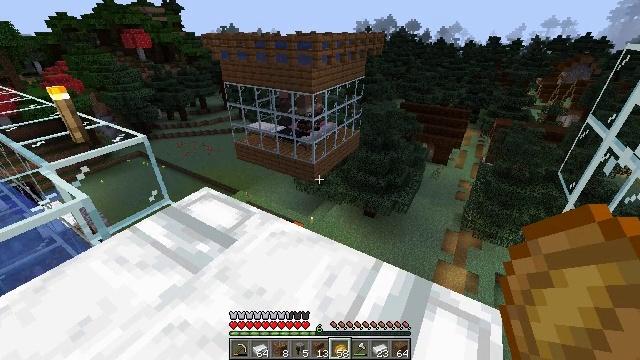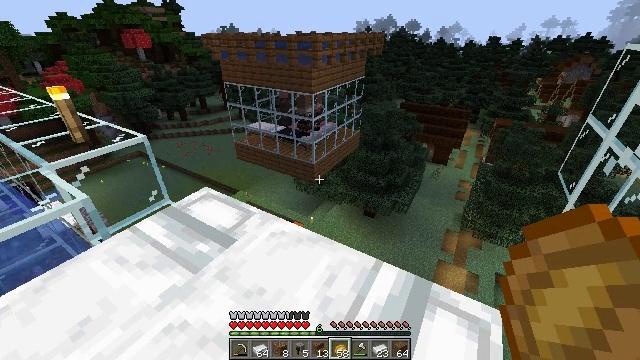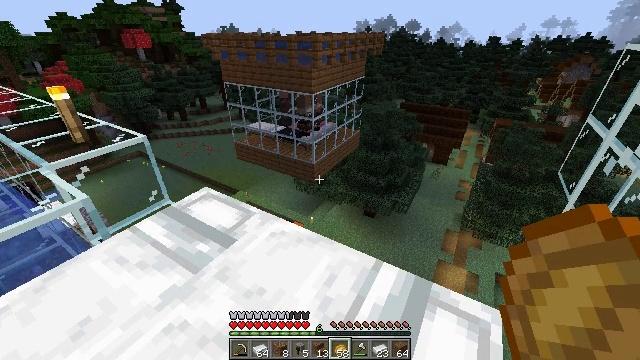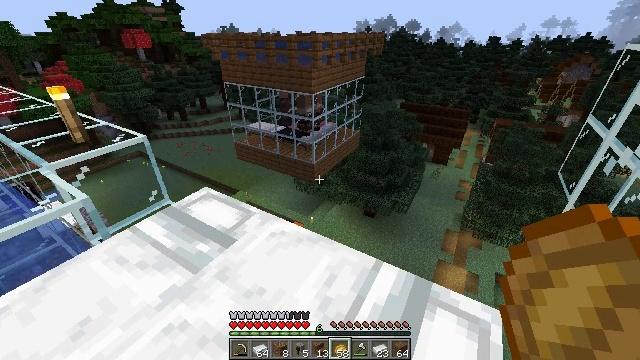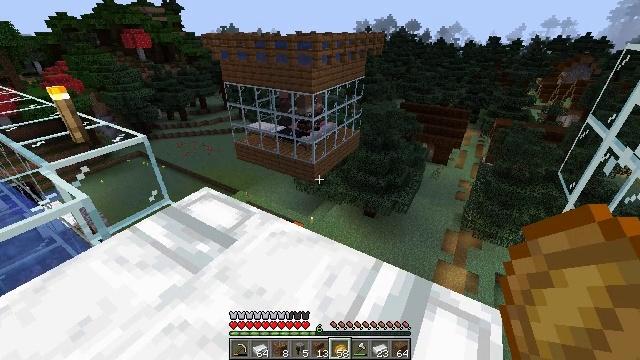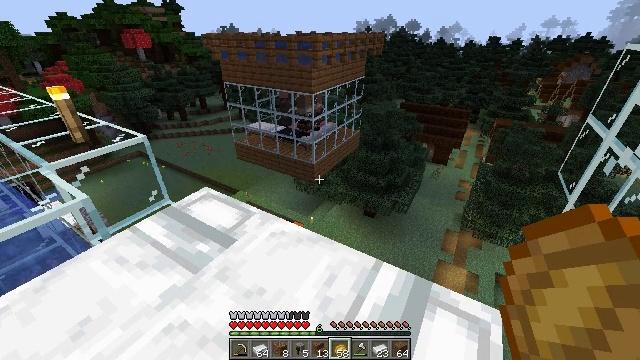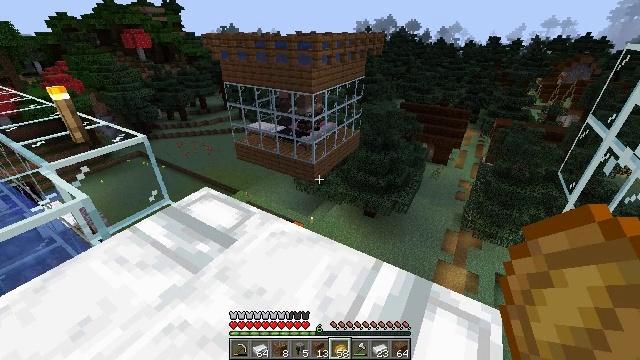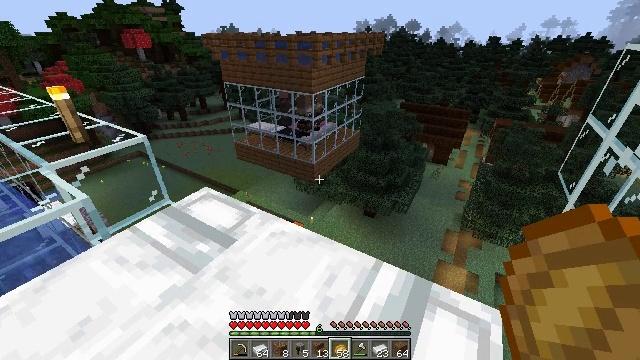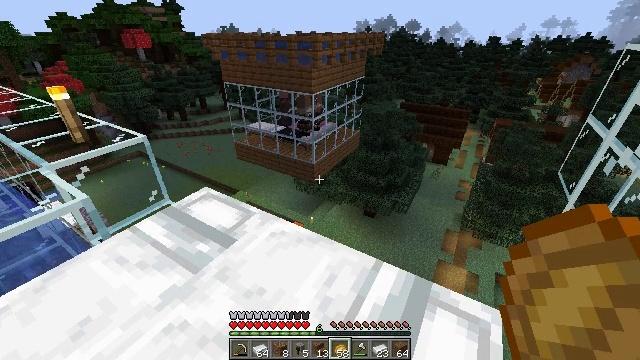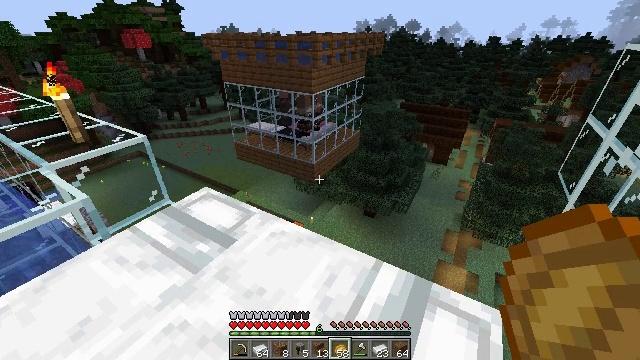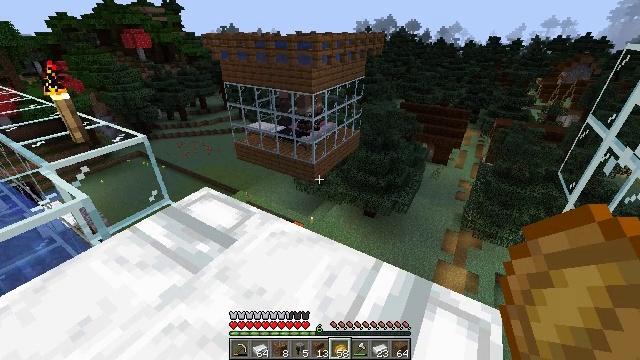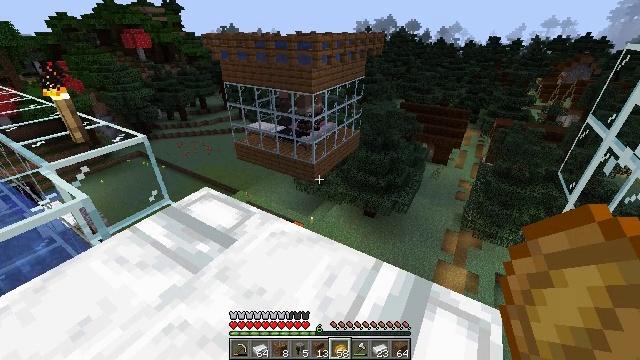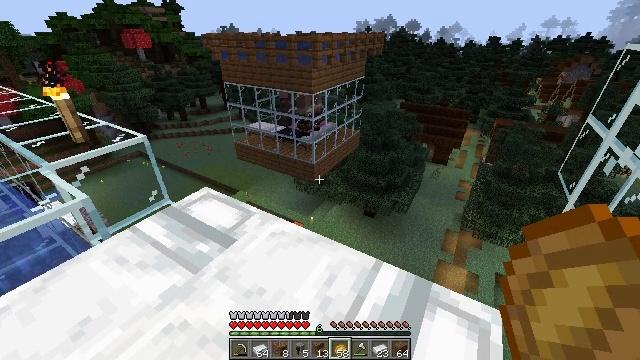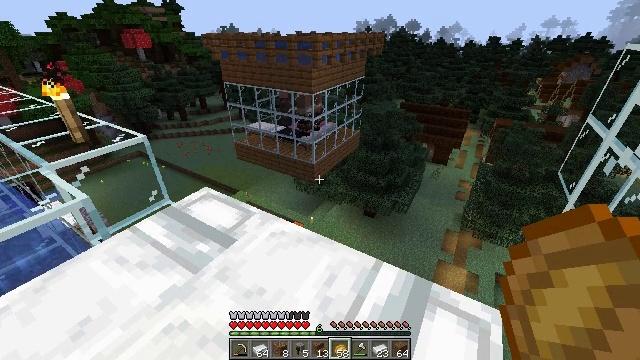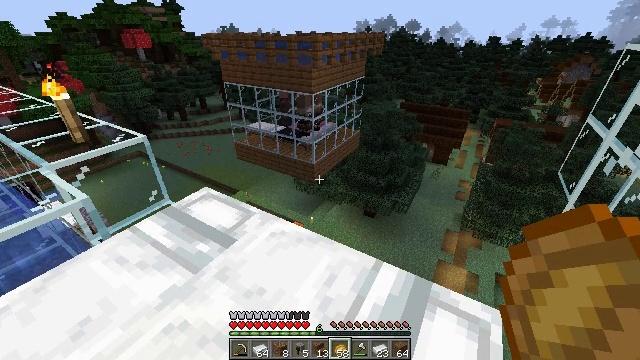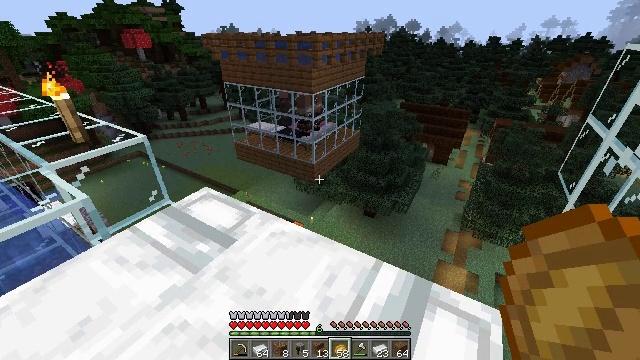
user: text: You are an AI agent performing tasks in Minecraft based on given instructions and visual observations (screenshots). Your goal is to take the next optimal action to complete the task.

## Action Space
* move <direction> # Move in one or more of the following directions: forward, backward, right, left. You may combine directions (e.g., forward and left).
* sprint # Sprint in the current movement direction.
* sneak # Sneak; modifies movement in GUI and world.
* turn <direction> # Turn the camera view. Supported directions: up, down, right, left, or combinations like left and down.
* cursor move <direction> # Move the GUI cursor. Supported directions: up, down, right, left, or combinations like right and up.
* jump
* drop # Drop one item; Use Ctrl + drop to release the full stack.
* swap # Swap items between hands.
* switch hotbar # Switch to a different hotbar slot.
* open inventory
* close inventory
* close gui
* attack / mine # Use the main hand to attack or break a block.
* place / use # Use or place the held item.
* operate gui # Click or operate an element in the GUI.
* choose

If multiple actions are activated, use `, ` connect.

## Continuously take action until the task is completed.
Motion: motion action
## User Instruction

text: Mine the smithing table.
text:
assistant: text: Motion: no_op
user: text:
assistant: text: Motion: no_op
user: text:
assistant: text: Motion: no_op
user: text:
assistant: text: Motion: no_op
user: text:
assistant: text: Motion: no_op
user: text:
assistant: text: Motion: no_op
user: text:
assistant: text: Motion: no_op
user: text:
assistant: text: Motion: no_op
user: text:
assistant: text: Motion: no_op
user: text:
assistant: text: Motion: no_op
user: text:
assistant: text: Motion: no_op
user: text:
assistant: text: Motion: no_op
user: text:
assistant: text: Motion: no_op
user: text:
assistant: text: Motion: no_op
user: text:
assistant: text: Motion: no_op
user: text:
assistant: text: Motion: no_op
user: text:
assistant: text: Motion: no_op
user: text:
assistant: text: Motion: no_op
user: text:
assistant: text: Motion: no_op
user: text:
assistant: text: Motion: no_op
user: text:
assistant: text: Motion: no_op
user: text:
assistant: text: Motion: no_op
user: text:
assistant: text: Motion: no_op
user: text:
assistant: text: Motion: no_op
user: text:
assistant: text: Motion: no_op
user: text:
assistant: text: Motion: no_op
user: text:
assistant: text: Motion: no_op
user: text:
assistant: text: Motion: no_op
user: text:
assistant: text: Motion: no_op
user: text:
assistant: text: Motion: no_op